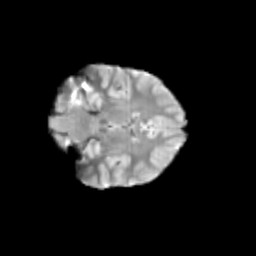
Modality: T2w
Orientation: coronal
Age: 11
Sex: female
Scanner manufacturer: siemens
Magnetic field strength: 3 T
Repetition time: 3.8 s
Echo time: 0.07 s